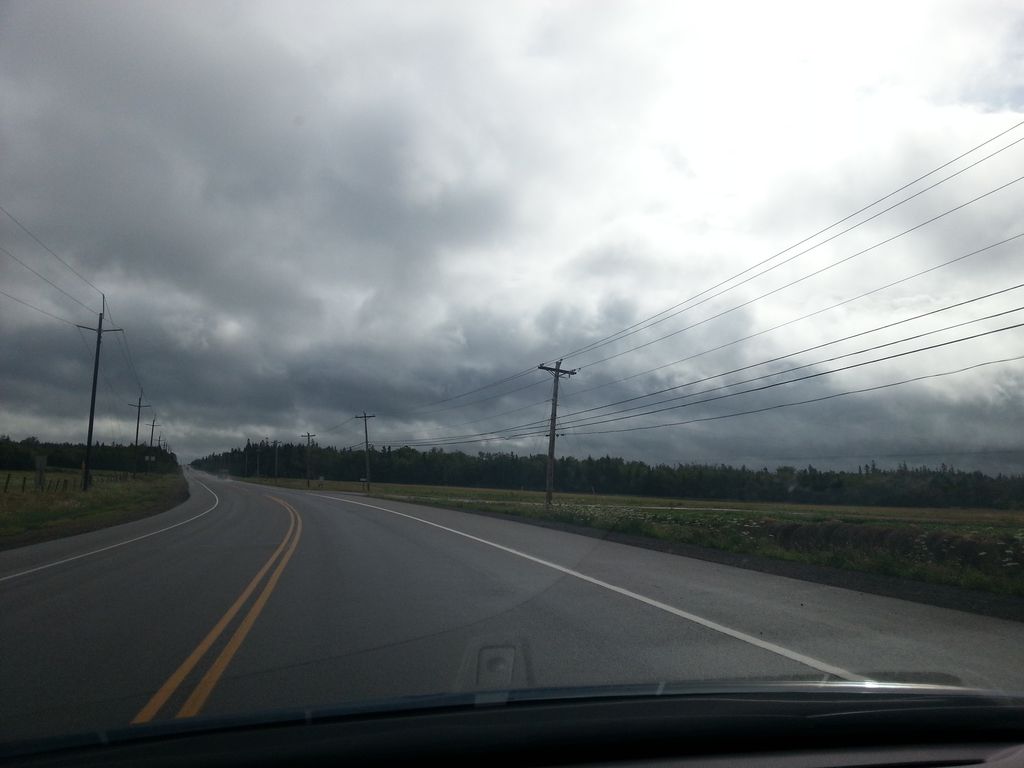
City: charlottetown